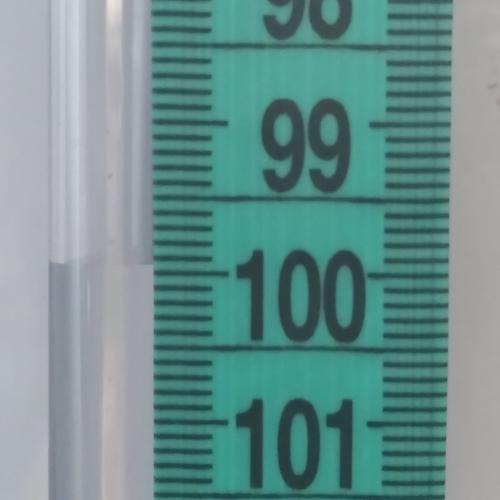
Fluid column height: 100.0 cm